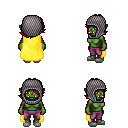
a pixel art fantasy rpg character, female body template, orc, green skin, yellow cape, magenta pants, red swoop hairstyle, chain hood, white slippers, four views (front, back, left, right), 2x2 character sprite sheet, small pixel art, hard edges, no anti-aliasing